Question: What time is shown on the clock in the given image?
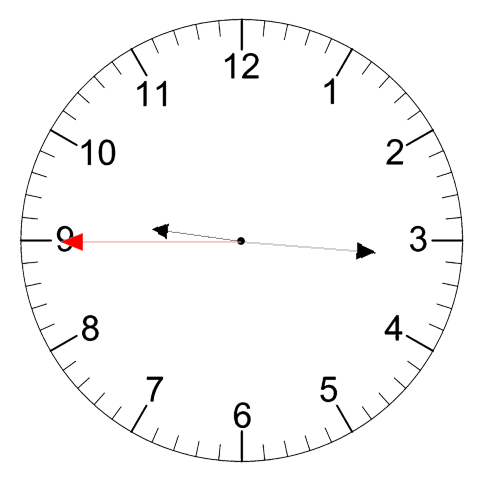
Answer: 09:15:45